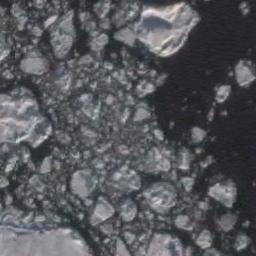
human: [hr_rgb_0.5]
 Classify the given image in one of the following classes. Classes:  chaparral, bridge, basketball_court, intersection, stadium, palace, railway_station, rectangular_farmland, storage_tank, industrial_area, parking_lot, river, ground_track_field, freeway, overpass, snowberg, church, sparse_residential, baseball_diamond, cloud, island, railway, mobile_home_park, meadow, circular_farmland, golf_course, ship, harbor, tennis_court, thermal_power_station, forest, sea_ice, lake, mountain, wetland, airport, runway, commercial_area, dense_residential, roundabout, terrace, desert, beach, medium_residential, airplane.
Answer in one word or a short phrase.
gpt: sea_ice